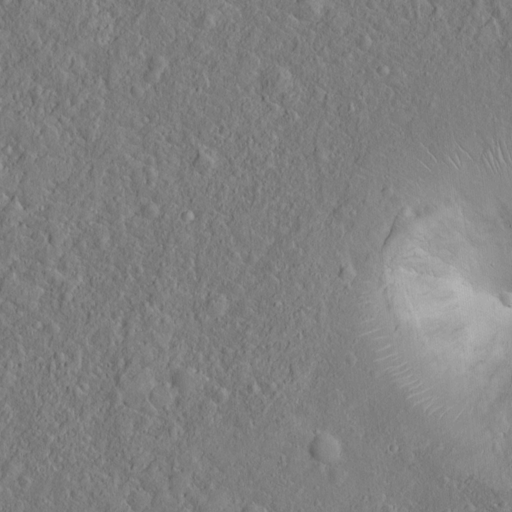
Classes present: Background, Cone